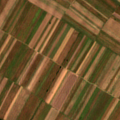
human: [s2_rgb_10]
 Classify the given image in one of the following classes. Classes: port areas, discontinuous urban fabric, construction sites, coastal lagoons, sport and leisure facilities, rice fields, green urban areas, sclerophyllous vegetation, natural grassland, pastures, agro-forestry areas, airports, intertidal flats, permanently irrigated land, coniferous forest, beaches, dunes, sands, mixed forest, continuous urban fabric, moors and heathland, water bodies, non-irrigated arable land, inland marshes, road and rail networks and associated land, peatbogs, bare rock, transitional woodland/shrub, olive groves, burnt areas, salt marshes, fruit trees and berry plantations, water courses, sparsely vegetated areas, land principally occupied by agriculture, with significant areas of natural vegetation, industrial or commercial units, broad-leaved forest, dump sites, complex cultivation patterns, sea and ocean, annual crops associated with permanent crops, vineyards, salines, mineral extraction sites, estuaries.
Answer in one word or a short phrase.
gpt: non-irrigated arable land, complex cultivation patterns